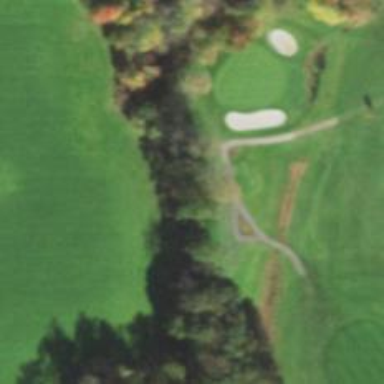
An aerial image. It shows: Path for golf carts.